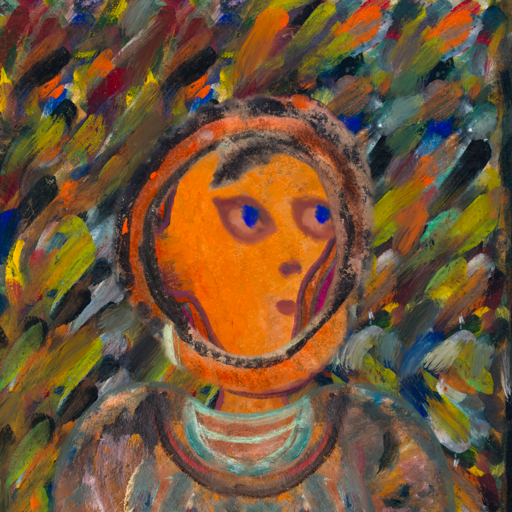
Background: An_Impression, Head And Neck Side: Hypocrite_w_Hair, Face Side: Mother_And_Son_Mother, Bust: Boggyland, Hair Side: Childish, Head Accessory: Blank, Second Necklace: Blank, Necklace: Blank, Baby: Blank